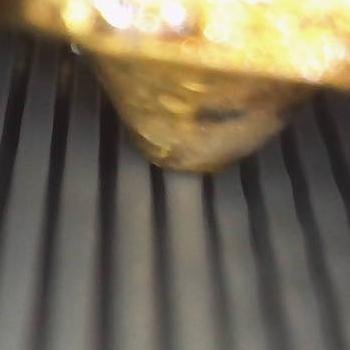
Flow rate: 112%